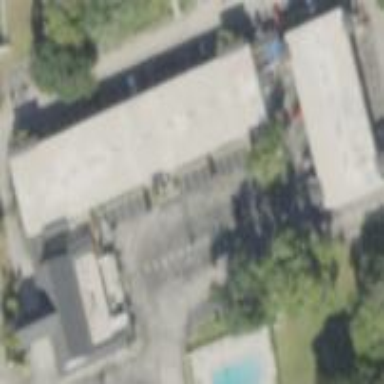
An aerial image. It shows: Motel building.